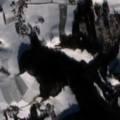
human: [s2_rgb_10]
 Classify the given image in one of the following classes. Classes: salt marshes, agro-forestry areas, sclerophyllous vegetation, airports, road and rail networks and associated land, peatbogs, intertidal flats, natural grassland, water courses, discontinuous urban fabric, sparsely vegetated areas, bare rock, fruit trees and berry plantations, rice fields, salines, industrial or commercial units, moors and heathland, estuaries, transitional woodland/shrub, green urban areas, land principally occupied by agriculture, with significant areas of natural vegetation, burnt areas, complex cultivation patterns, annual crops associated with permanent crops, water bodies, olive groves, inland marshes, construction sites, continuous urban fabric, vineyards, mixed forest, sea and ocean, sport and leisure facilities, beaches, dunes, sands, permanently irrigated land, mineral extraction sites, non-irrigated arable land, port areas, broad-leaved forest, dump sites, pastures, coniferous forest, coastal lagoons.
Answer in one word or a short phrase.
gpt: sport and leisure facilities, non-irrigated arable land, complex cultivation patterns, mixed forest